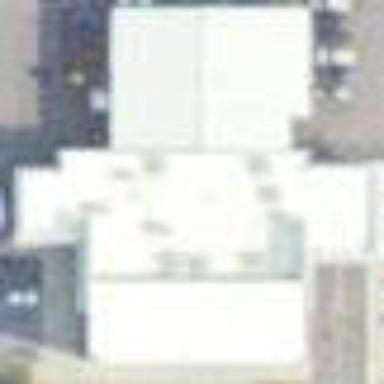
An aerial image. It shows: Car shop building.